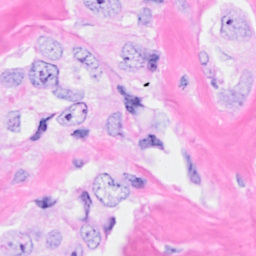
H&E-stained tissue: Breast